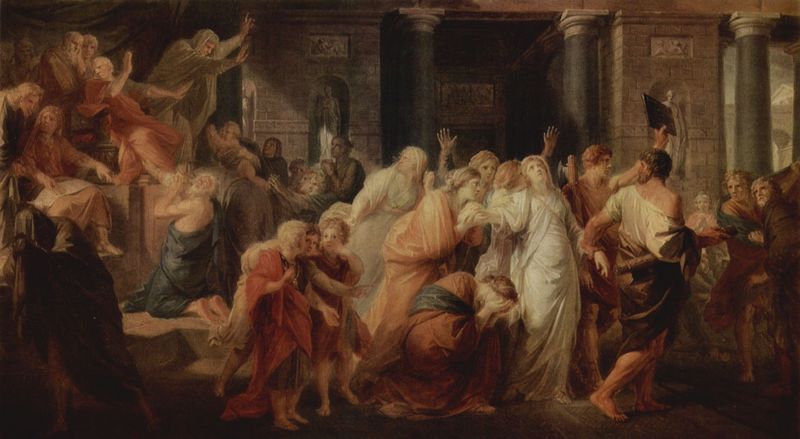
Titel: Hinrichtung einer Vestalin
Künstler: Heinrich Friedrich Füger
Standort: Sankt Petersburg
Institution: Eremitage
Schlagwörter: blau, dunkel, gemälde, gott, gruppe, himmel, kampf, mann, schatten, umhang, weiß, frauen, grün, menschen, sitzen, bewegung, braun, fenster, finger, frankreich, frau, frisur, grau, hell, kleid, kleider, licht, männer, orange, raum, schwarz, stützen, szene, säule, säulen, blick, gebäude, haus, rot, schleier, tuch, gesellschaft, gespräch, malerei, masse, menge, meschen, versammlung, alt, bart, bärte, gericht, richter, wand, alte, architektur, arme, barock, bibel, blicke, falten, hinrichtung, historie, kleidung, mensch, stehen, stein, steine, tod, trauer, gelehrte, gesten, hände, innenraum, niederlande, kirche, figur, gewand, haare, kutte, mantel, stehend, stoff, tücher, gewänder, kind, klassizismus, renaissance, rosa, traurig, kamin, kinder, chaos, engel, helldunkel, skulptur, statue, beine, relief, bein, italien, röcke, zöpfe, fahne, jungen, fels, mauer, füsse, saal, figuren, angst, not, querformat, turbulenz, unglück, wehen, kaiser, thron, tafel, kopftuch, muskeln, mimik, stufe, stufen, podest, junge, waden, zeigen, tor, halle, flucht, oben, harmonie, barfuss, nische, antike, greis, buch, kreuz, religion, palast, abschied, aufruhr, jungs, weinen, viele, gefahr, streit, durcheinander, knien, auflauf, furcht, panik, rennen, schrecken, wei0, gestik, herrscher, pilatus, beten, gebet, mythologie, menschenmenge, viel, bekleidung, kapitelle, rom, rolle, fries, verzweiflung, anklage, skulpturen, statuen, christus, fusssohlen, jesus, mauern, geflochten, portikus, altes testament, antik, götter, leid, schmerz, gefangene, toga, mythos, sage, anblick, flehen, kniend, erhoben, historienmalerei, griechenland, richtung, erscheinung, fingerzeig, umhänge, kulisse, tempel, chiaroscuro, dorisch, heilig, maria, aufregung, david, verhüllt, anbetung, vertreibung, betend, trauern, bitte, klassik, tunika, ohnmacht, drama, rennaissance, christentum, disput, ärger, greise, tragik, bitten, klagen, tauer, testament, klassisch, säulenhalle, trösten, grundriss, kauffmann, nischen, klassizimus, eingangstor, verhüllen, anflehen, meldung, klage, figurennischen, anrufen, wehklagen, verurteilung, jammern, jammer, befehl, pallium, alte meister, freune, gewissen, verurteilte, getuschel, greichisch, aufrhr, davit, kampaspe, päbel, versalin, f, griechendland, religion frauen, frauien